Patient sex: F
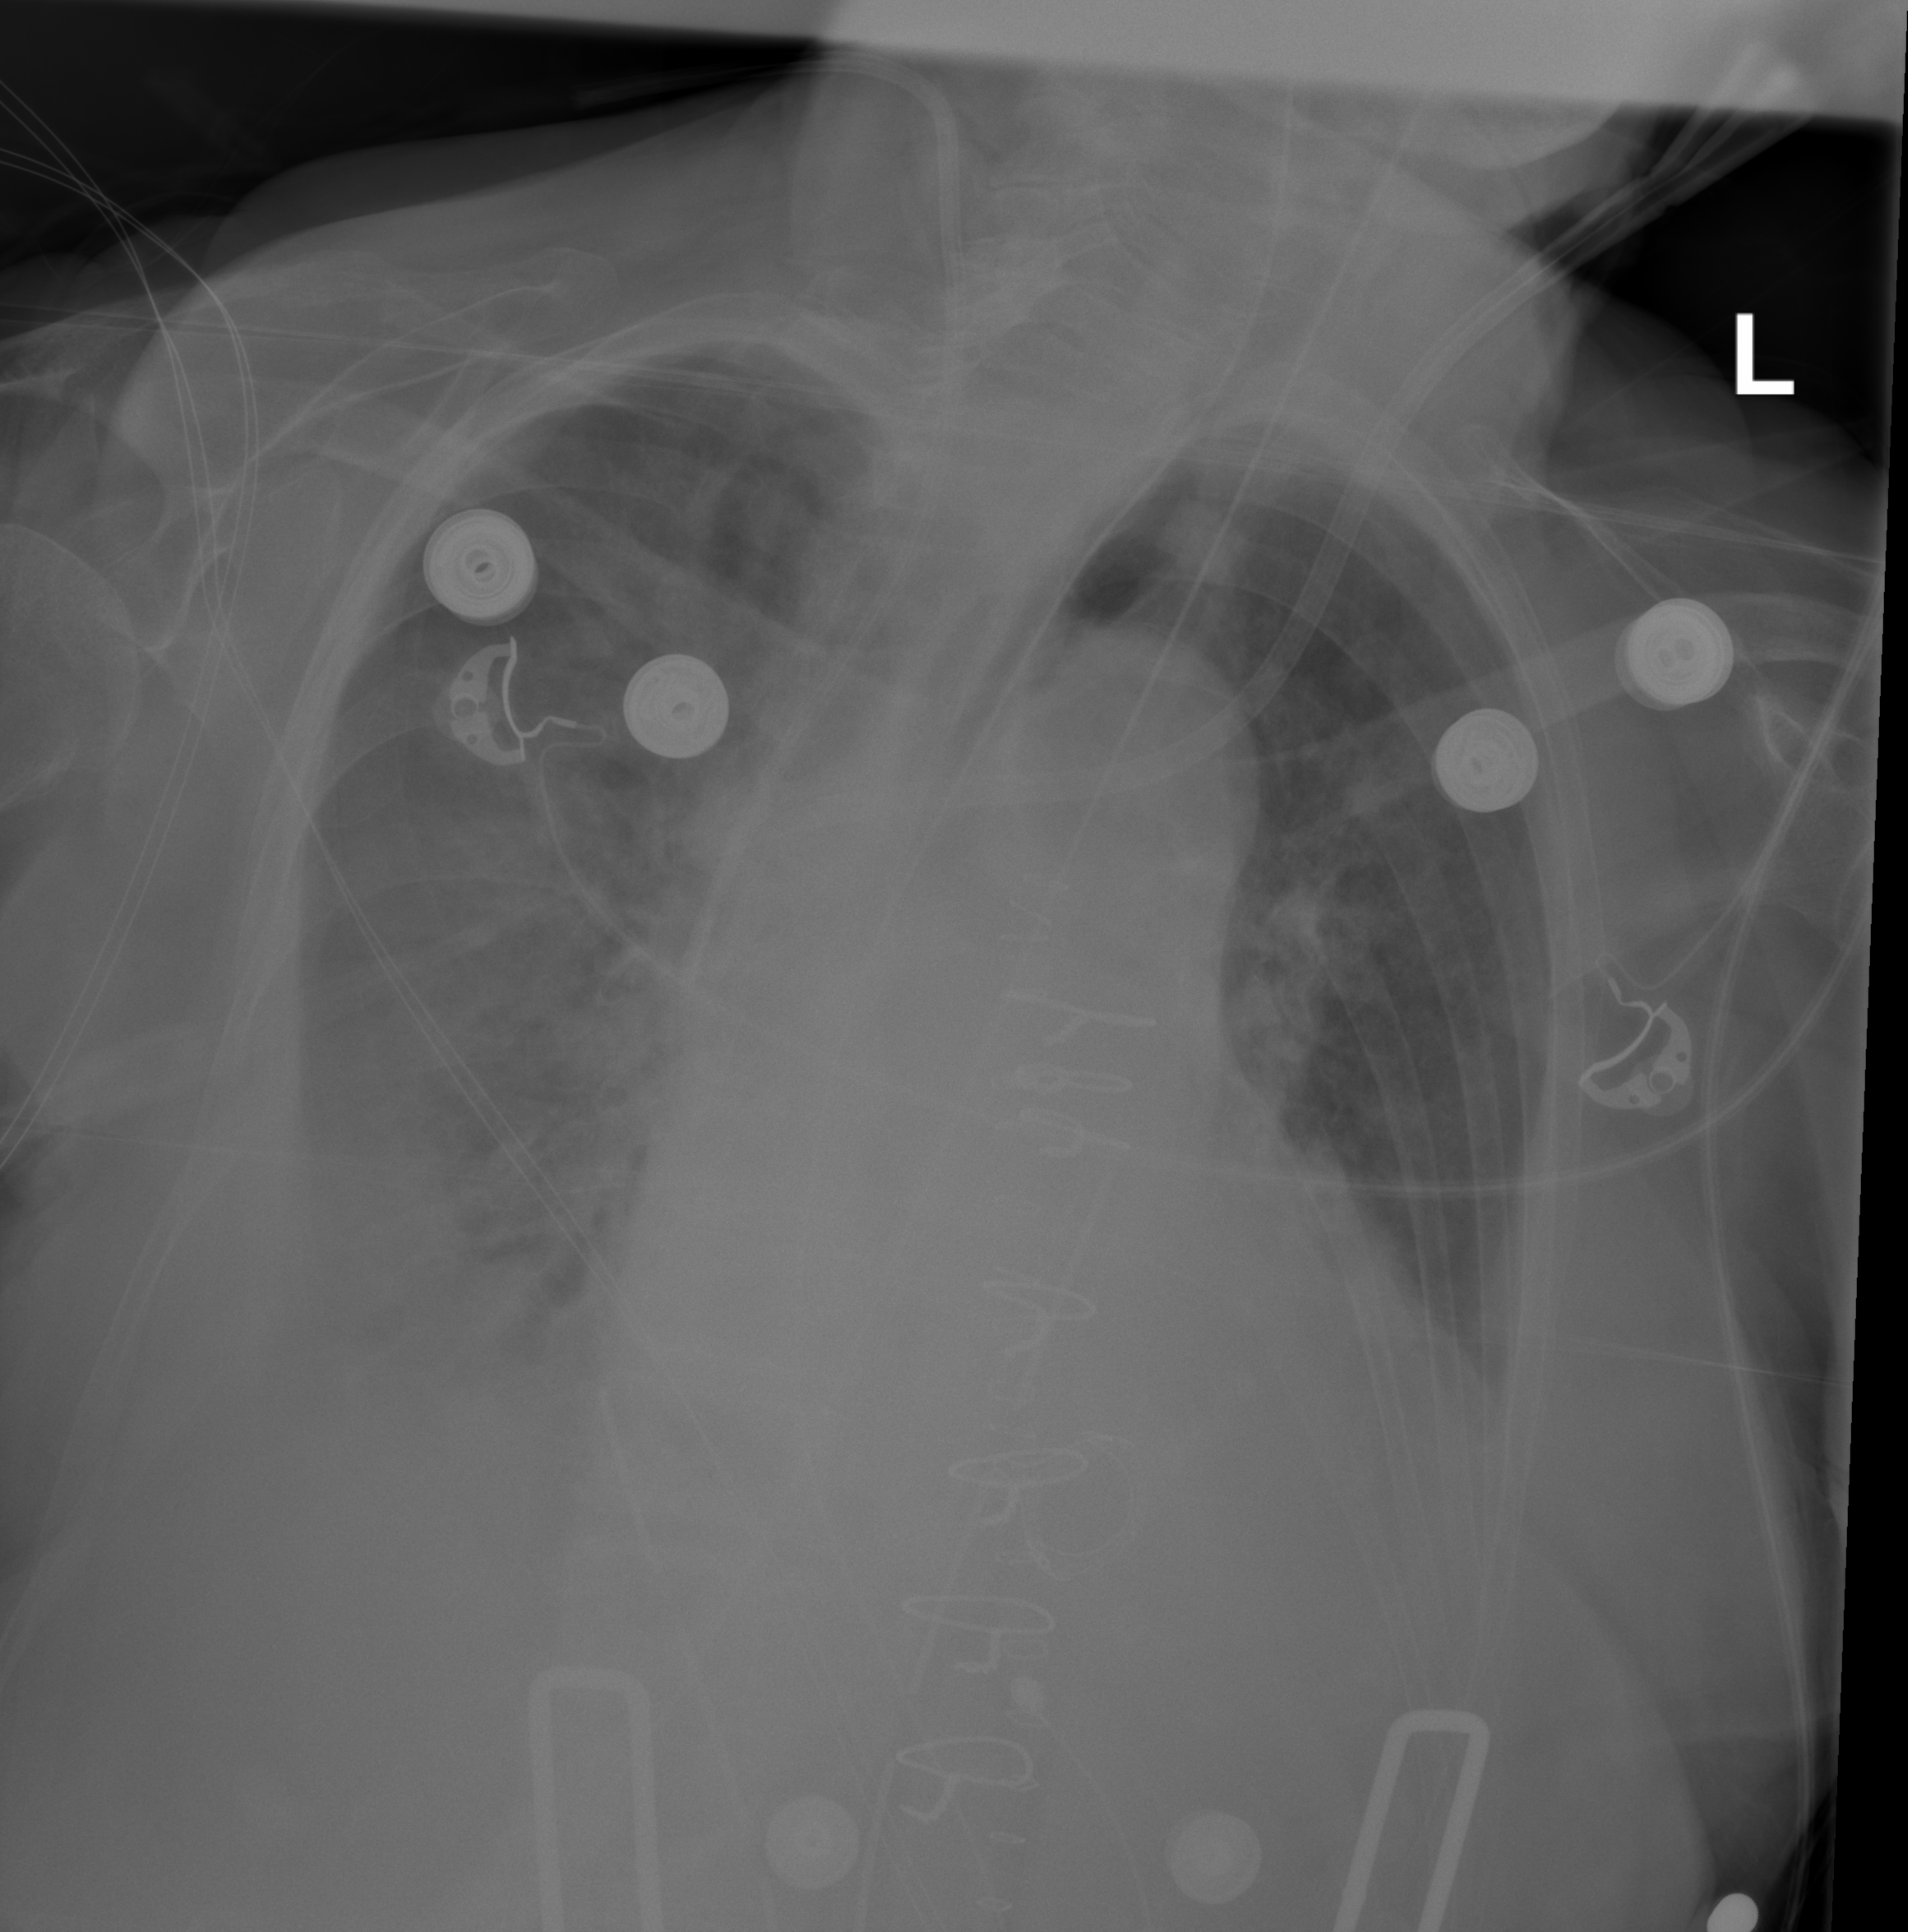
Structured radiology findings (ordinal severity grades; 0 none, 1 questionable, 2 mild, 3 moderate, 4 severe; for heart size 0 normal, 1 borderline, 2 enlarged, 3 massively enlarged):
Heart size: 2
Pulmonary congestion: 3
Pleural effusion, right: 3
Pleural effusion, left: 2
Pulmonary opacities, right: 2
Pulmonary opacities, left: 0
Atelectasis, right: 2
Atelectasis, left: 2